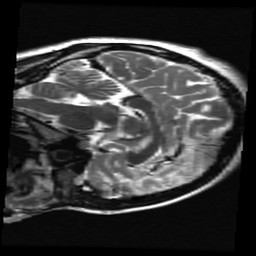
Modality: T2w
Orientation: sagittal
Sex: female
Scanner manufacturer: ge
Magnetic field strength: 3 T
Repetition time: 5 s
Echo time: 0.1015 s